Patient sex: M
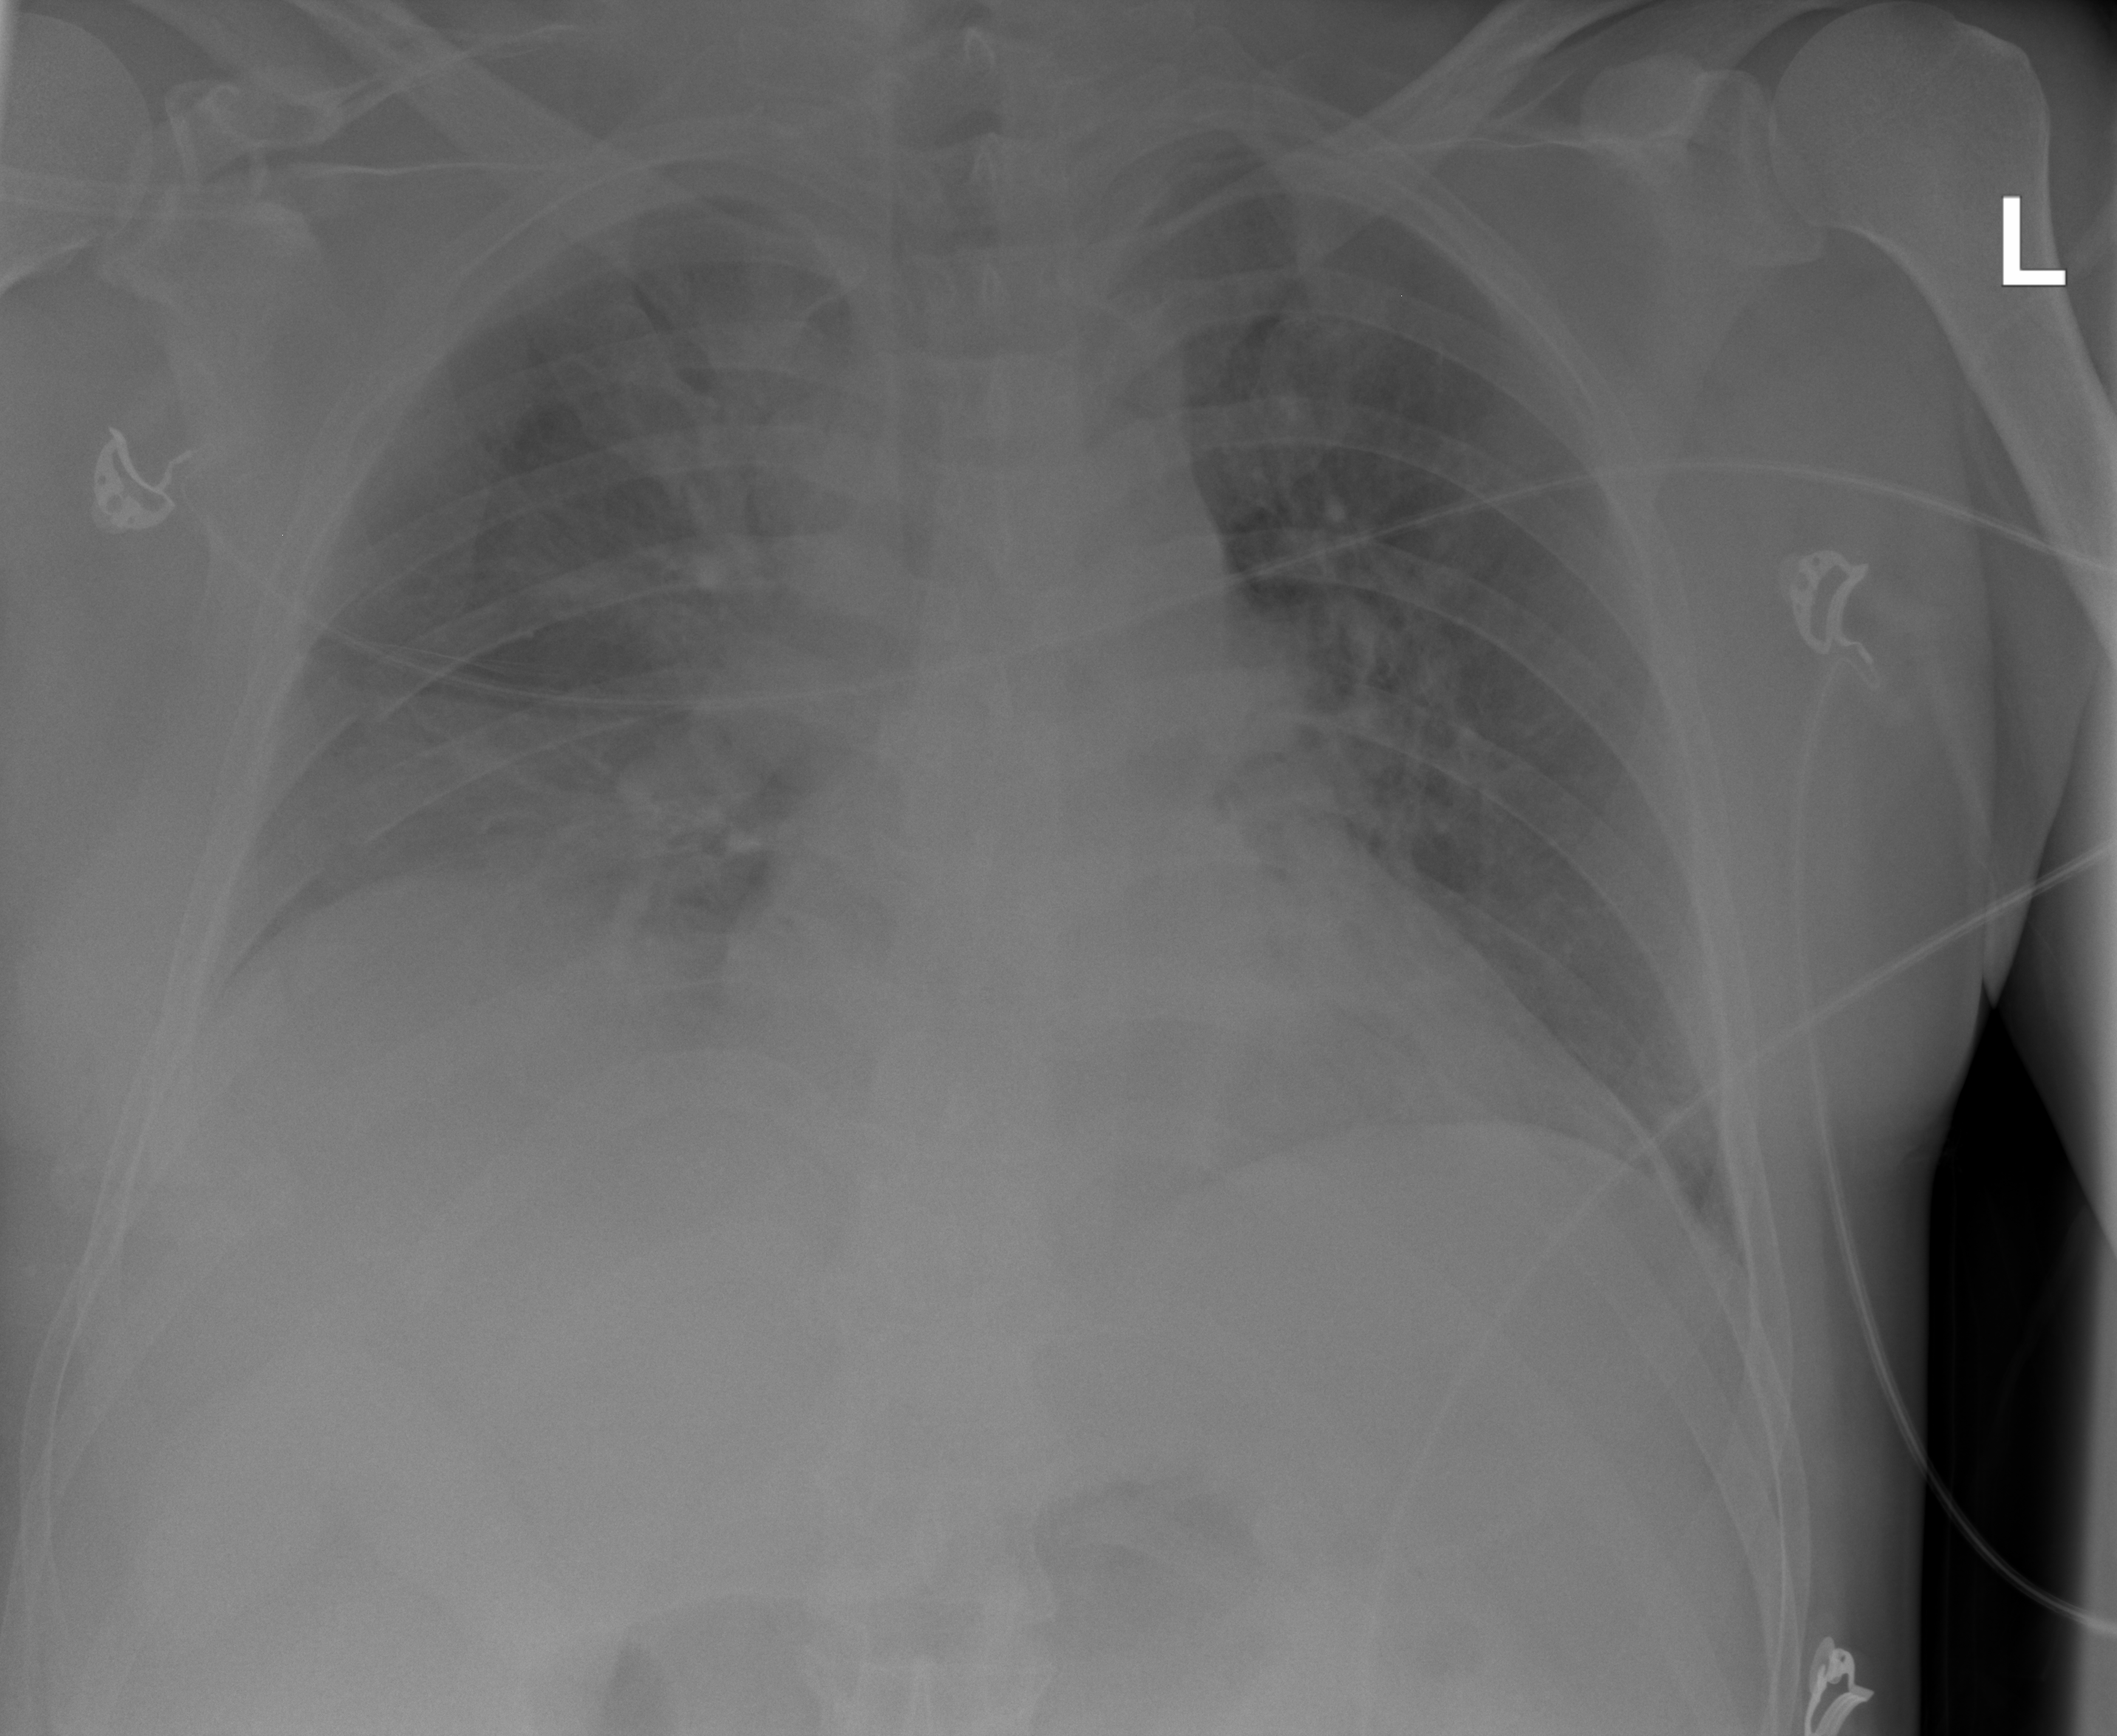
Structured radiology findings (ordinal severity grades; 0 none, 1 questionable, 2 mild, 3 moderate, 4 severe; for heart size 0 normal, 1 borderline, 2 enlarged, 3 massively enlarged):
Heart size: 0
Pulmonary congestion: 0
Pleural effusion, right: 1
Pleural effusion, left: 0
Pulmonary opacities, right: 3
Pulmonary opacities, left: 2
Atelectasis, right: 3
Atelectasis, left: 2